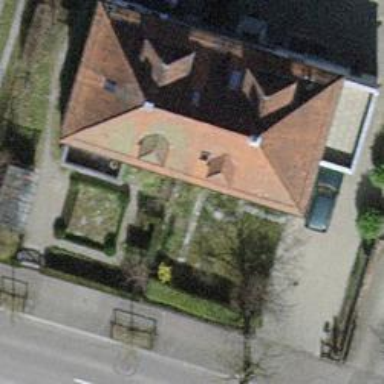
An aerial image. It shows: Building with tiled roof.